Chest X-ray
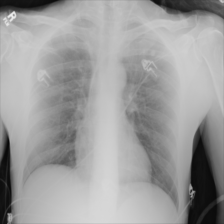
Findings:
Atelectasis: negative
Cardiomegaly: negative
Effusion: negative
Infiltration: negative
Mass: negative
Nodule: positive
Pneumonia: negative
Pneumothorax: negative
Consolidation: negative
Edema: negative
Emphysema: negative
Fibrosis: negative
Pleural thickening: negative
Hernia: negative